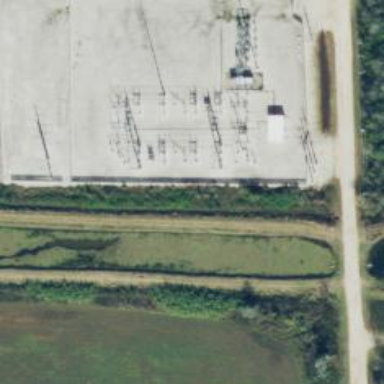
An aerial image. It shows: Switch for power supply.